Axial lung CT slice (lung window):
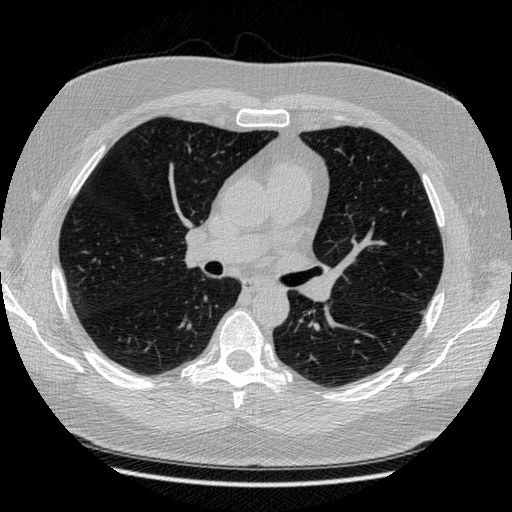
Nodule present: no